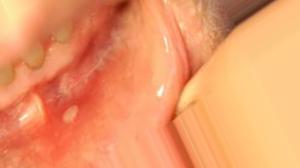
Condition: Mouth Ulcer